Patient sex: M
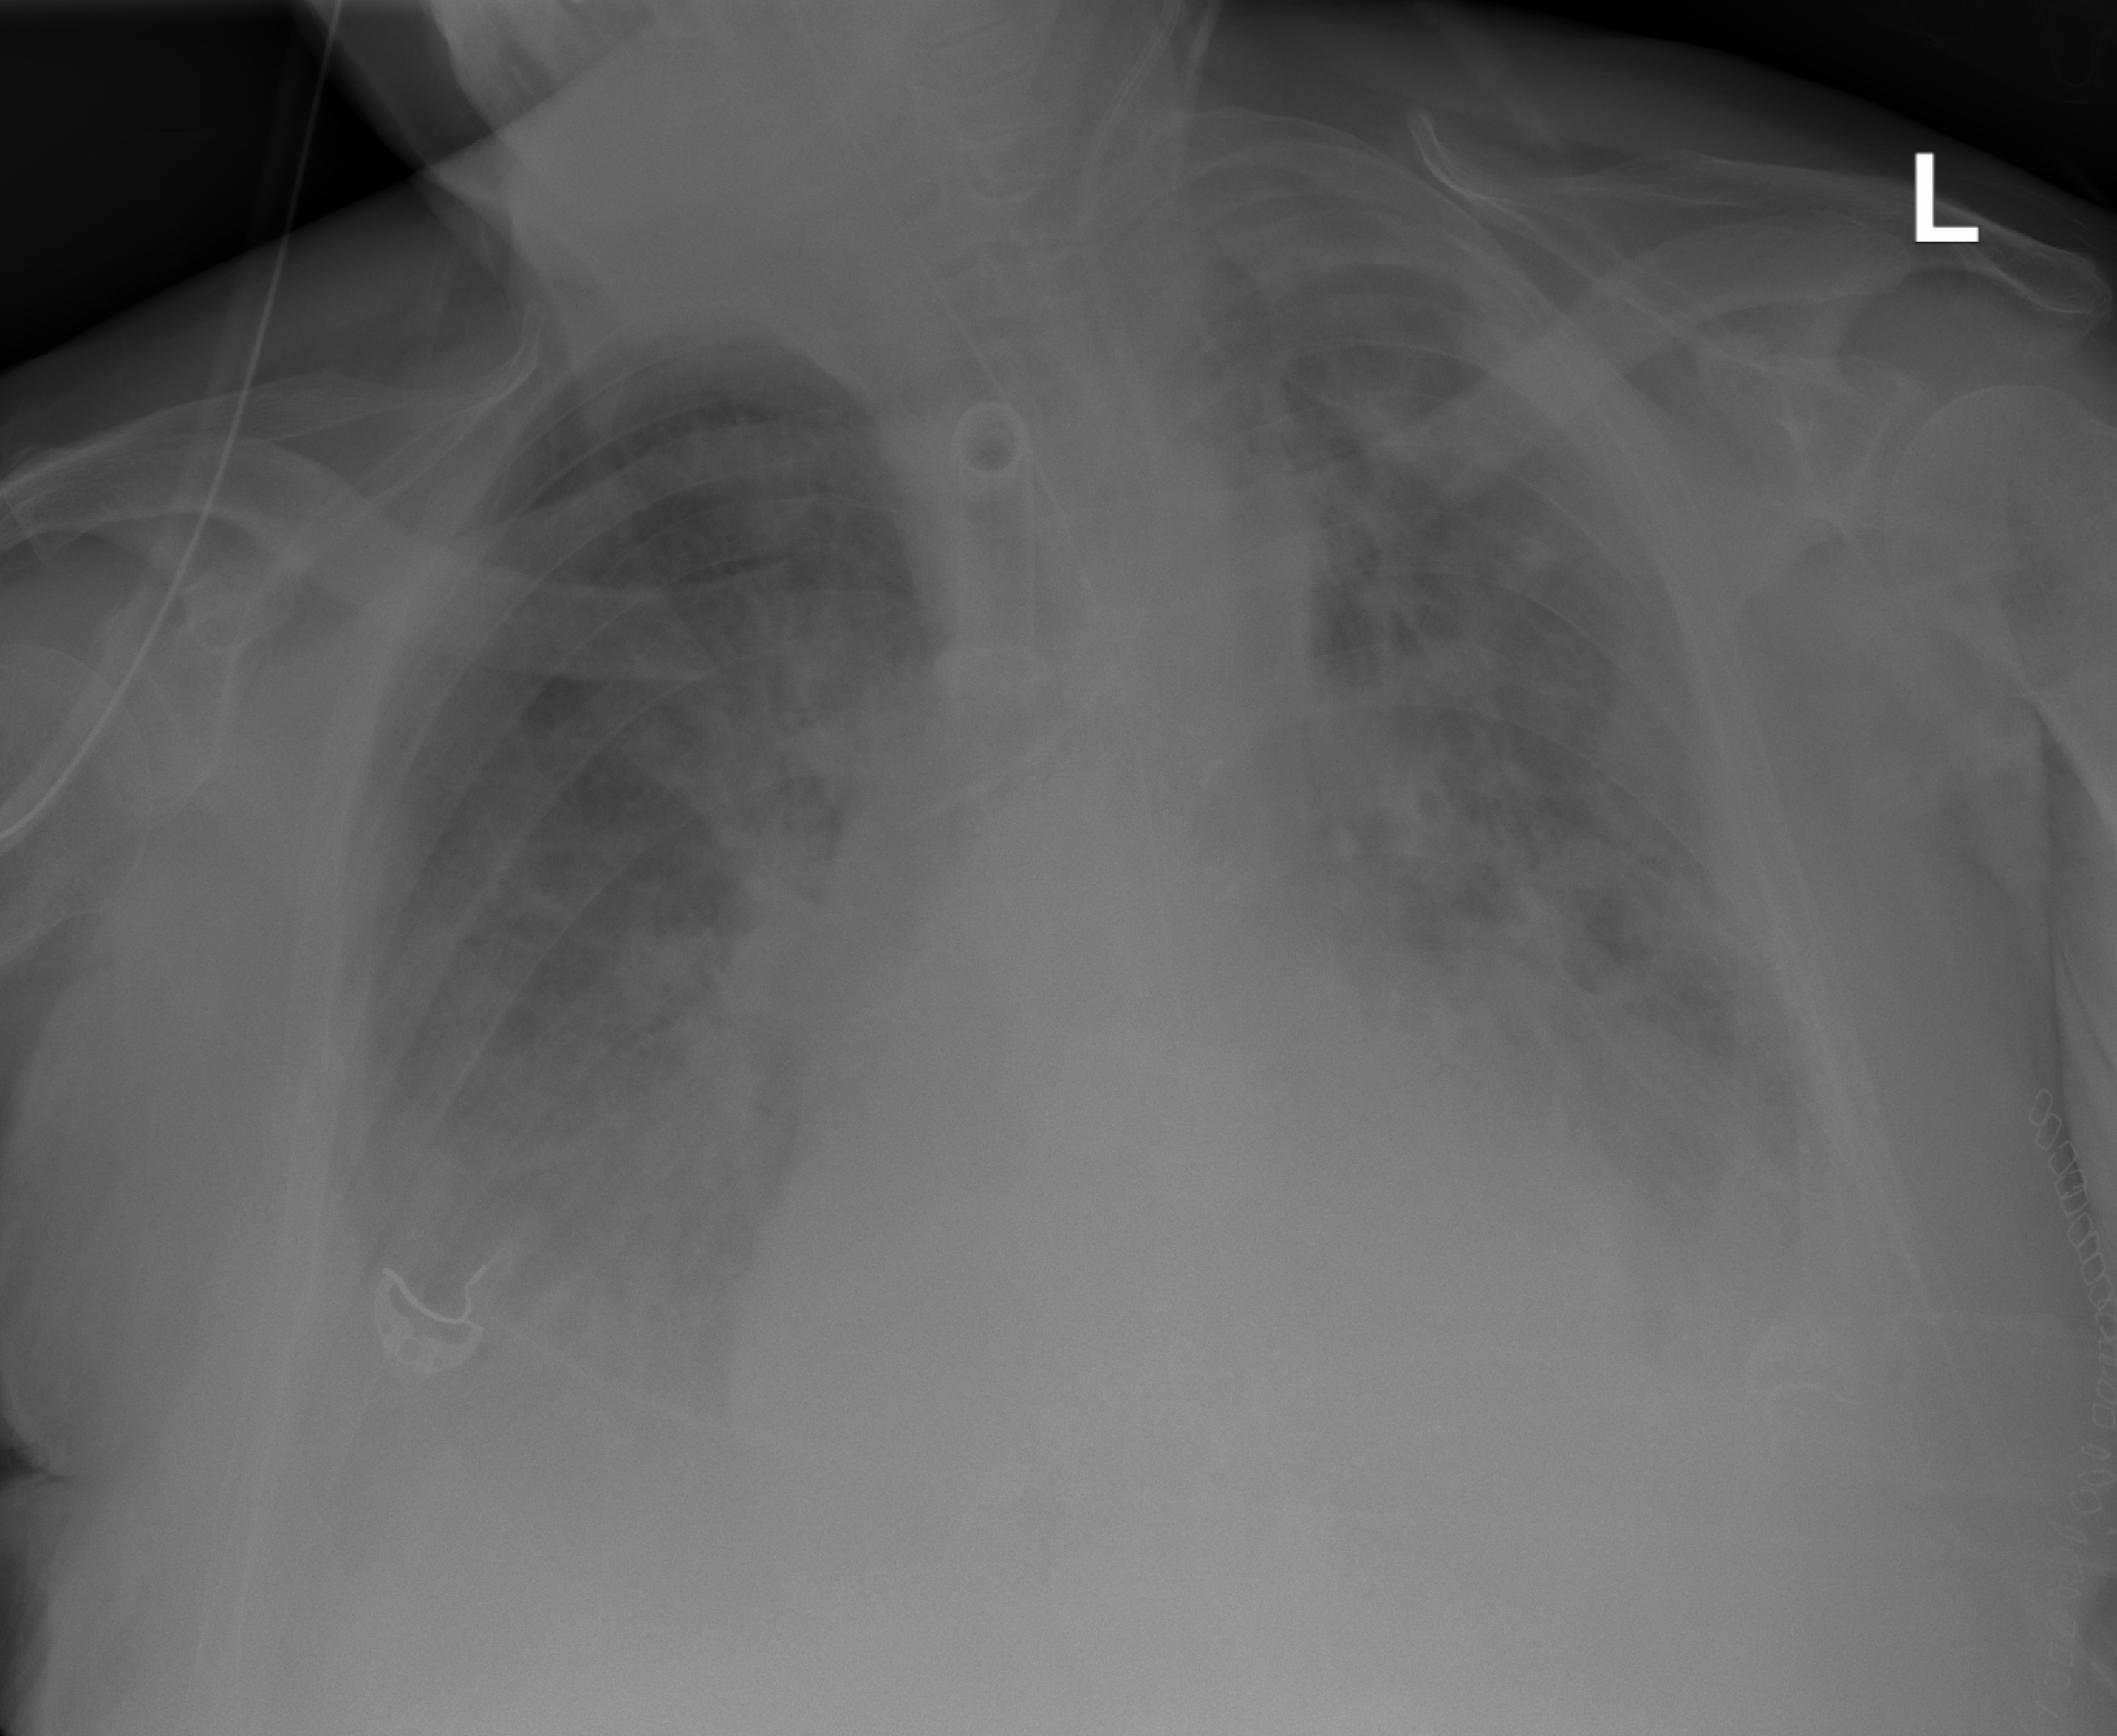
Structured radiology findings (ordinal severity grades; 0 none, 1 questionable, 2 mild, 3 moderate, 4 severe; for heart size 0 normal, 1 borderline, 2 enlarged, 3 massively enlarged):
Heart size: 2
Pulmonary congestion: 2
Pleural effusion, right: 3
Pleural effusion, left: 3
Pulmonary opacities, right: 3
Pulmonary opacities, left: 3
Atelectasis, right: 2
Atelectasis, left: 2